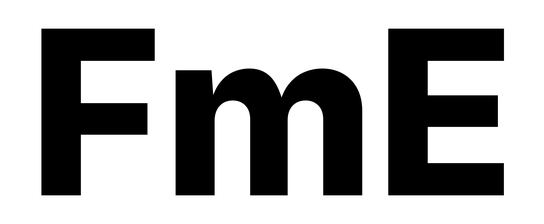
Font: Inter_ExtraBold